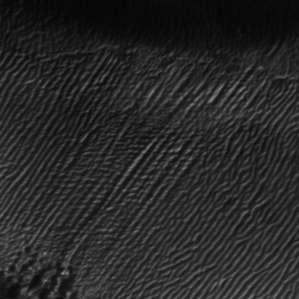
Label: frost